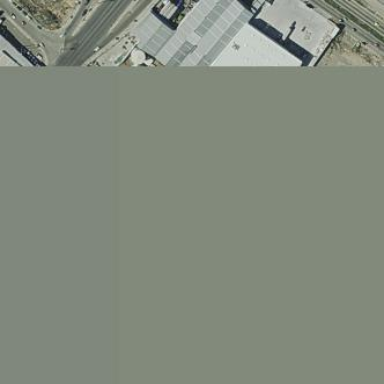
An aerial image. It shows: Industrial building.